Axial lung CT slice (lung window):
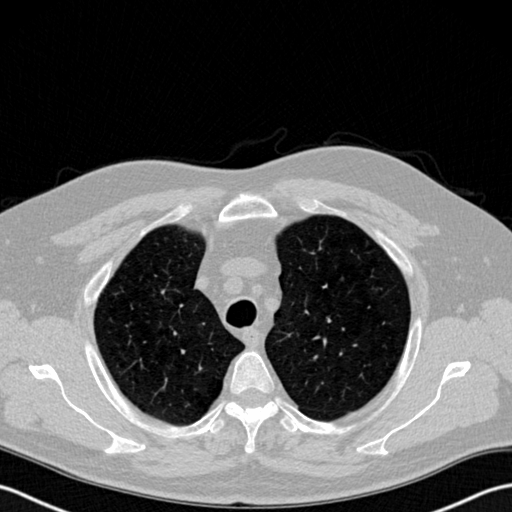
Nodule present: no